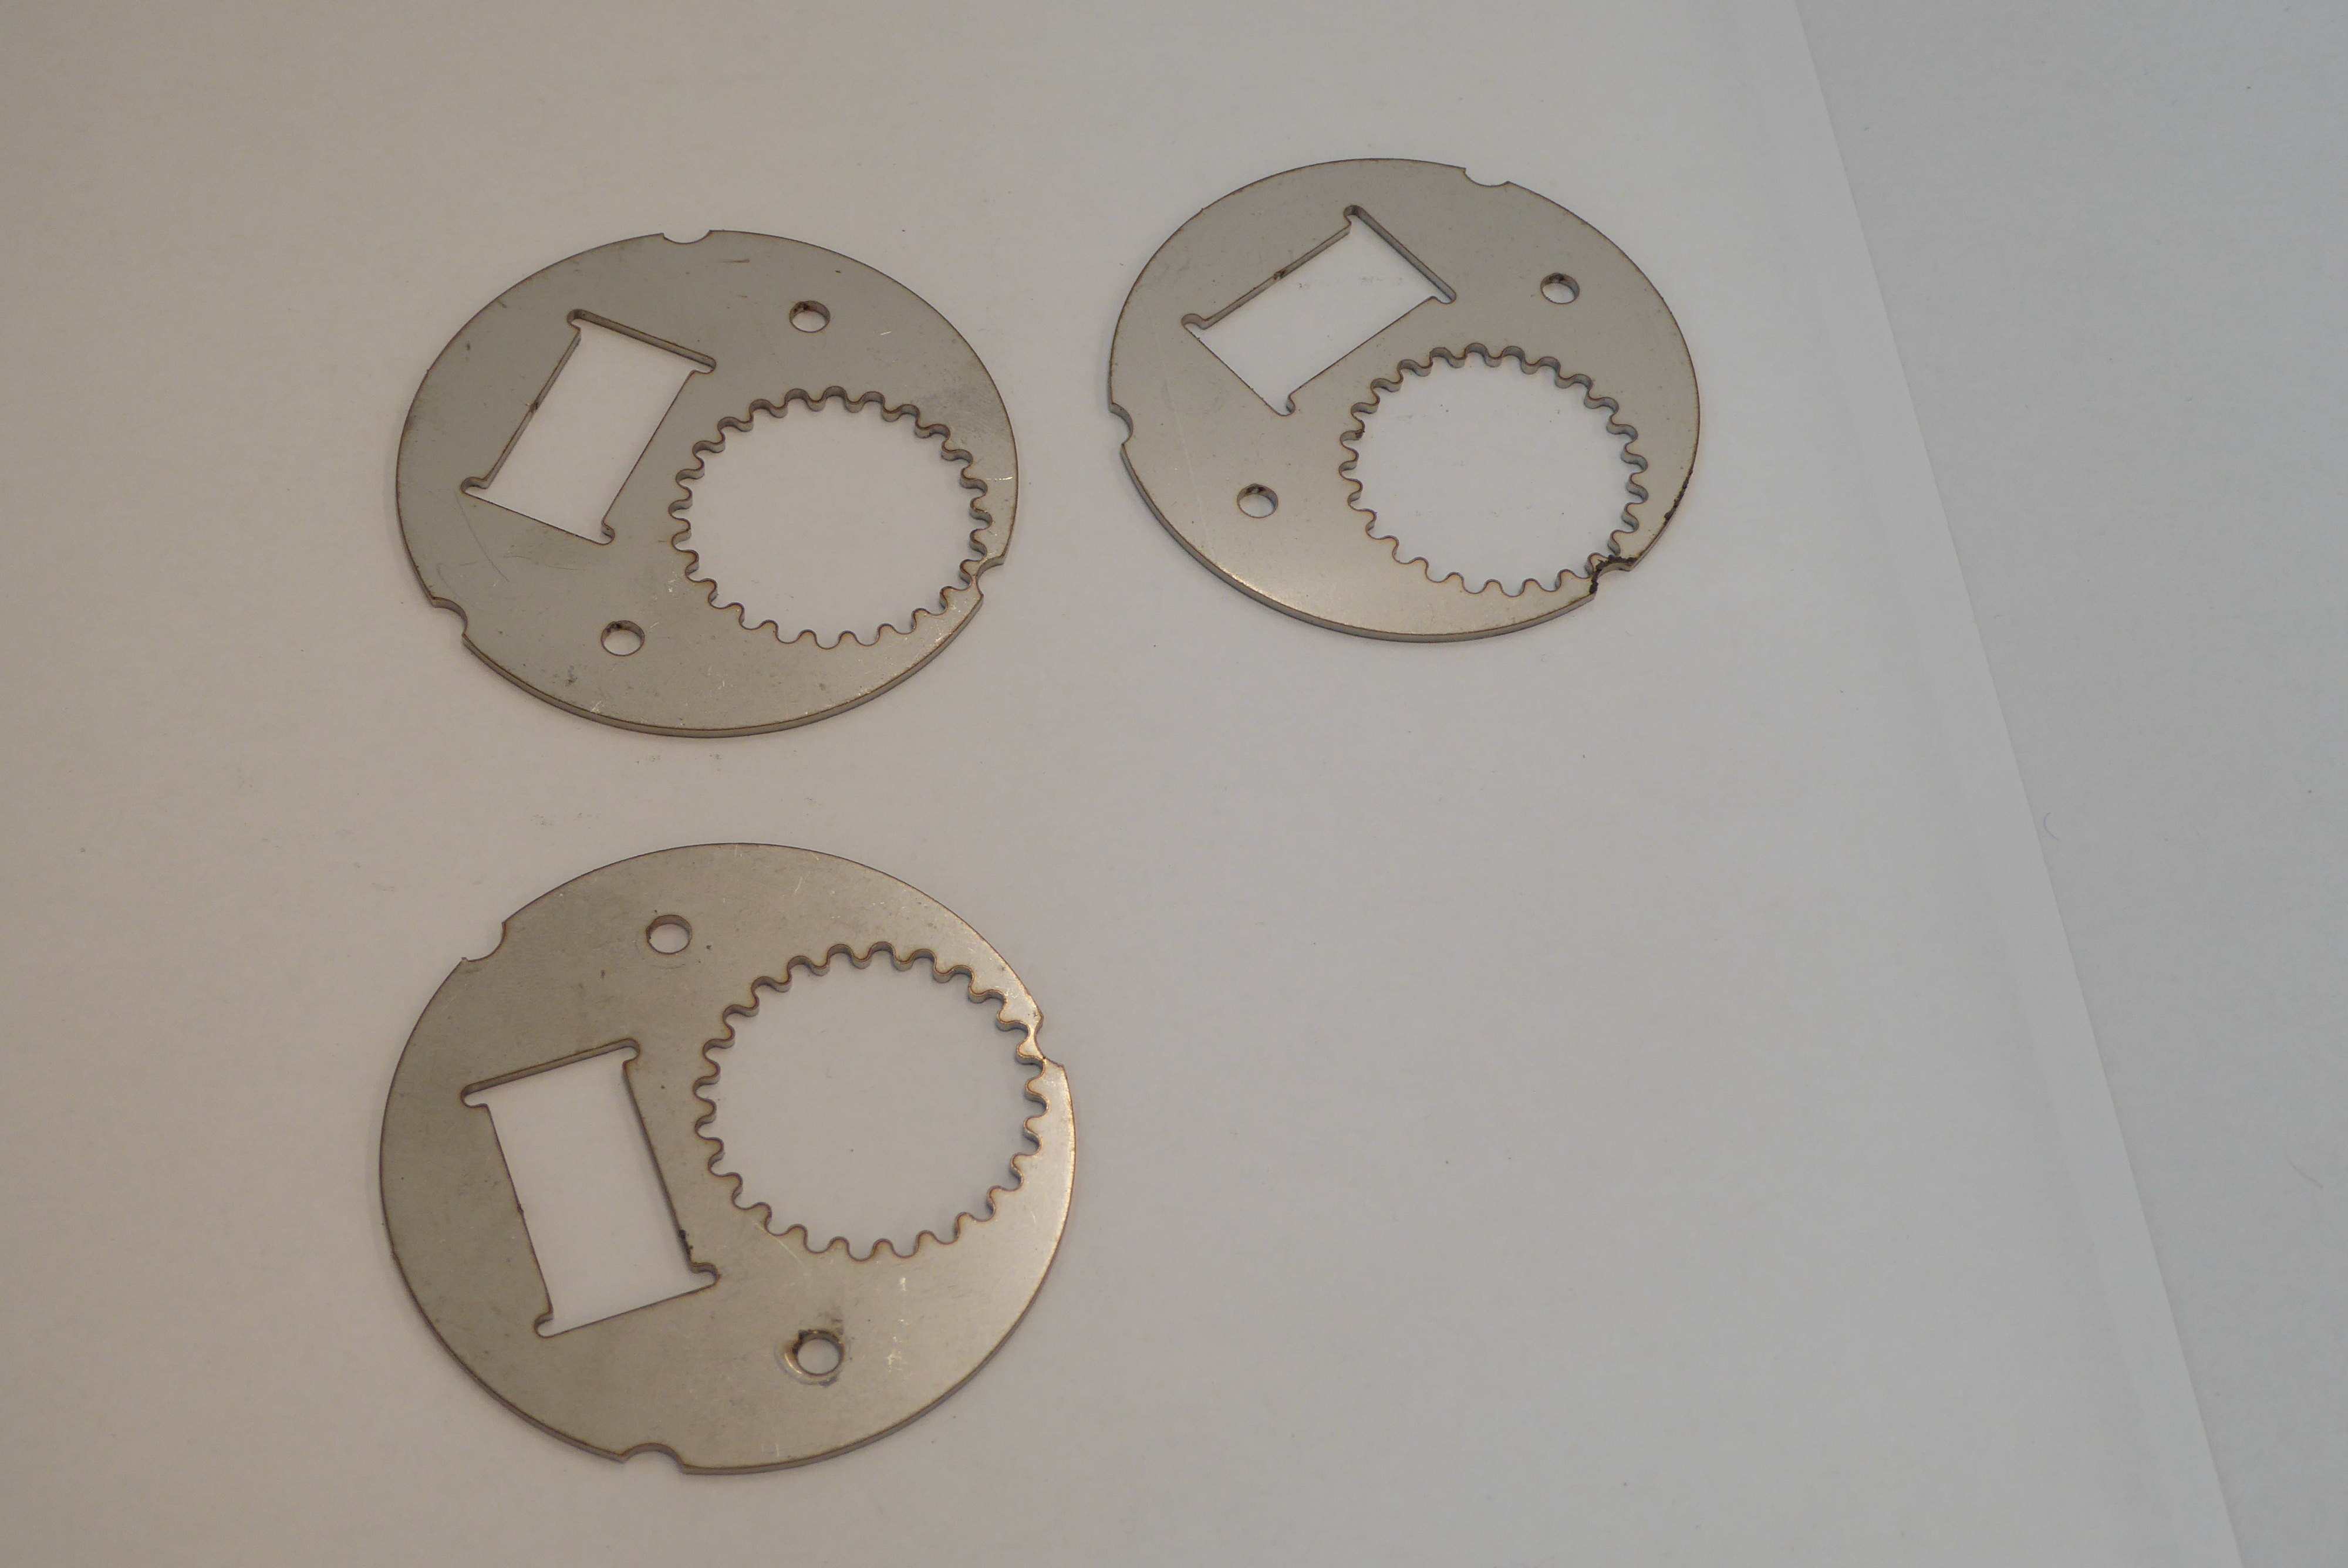
Label: Bottle Opener - Inlay